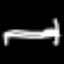
Label: bed